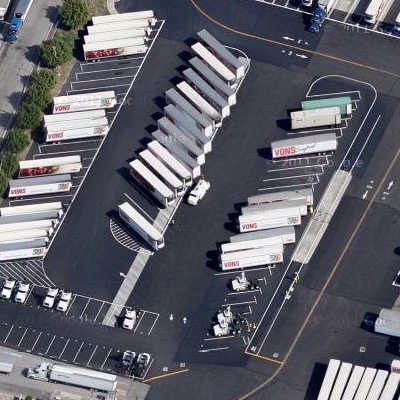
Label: gParking